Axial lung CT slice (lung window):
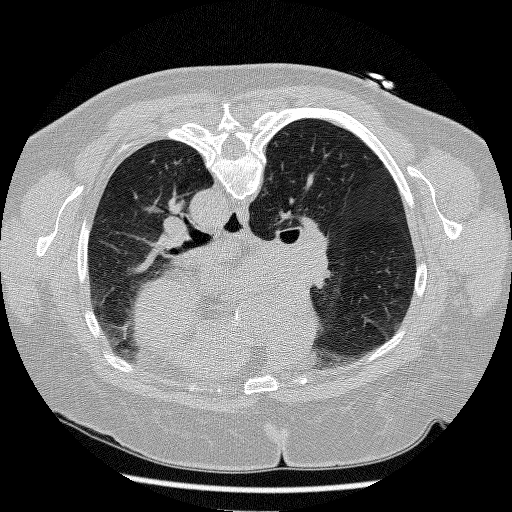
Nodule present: no